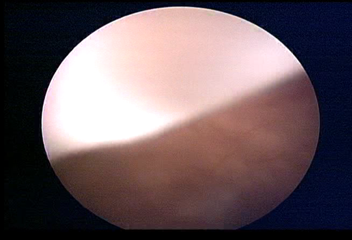
Modality: WLC
Class: Normal mucosa
Bladder cancer association: No